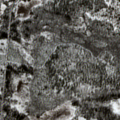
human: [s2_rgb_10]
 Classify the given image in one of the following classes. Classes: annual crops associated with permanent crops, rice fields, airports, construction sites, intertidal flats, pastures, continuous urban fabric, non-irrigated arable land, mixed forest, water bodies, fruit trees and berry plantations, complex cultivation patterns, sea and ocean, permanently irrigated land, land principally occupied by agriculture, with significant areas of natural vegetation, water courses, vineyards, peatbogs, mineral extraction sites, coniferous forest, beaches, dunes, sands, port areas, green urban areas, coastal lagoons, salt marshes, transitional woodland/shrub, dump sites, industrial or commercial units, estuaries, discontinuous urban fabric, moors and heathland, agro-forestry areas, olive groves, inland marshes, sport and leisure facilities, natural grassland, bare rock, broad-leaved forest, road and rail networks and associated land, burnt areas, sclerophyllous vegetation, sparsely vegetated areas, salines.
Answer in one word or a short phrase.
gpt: broad-leaved forest, coniferous forest, mixed forest, transitional woodland/shrub